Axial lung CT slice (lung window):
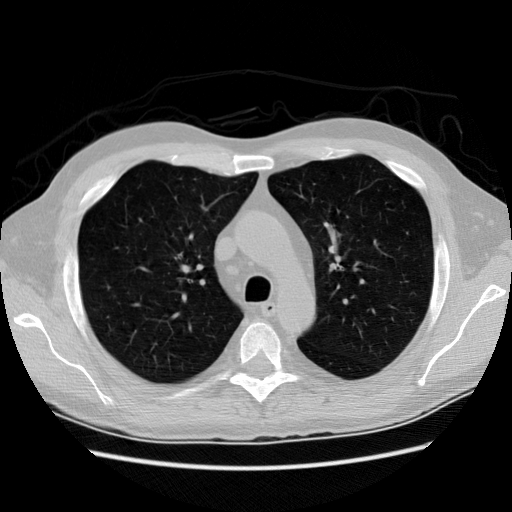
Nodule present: no